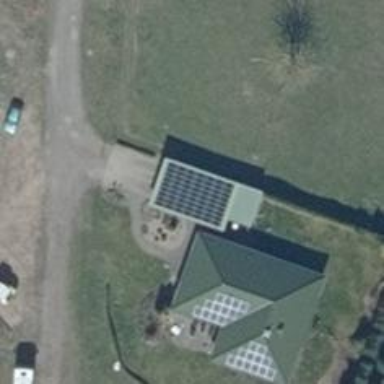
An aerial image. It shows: Solar photovoltaic panel generator producing electricity in small installation.